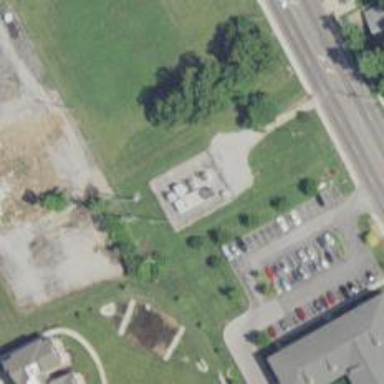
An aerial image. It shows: Substation.